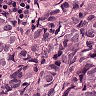
Metastatic tissue present: yes